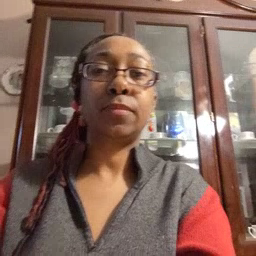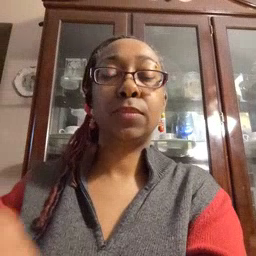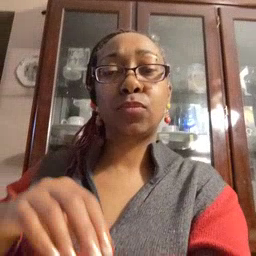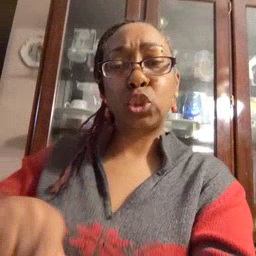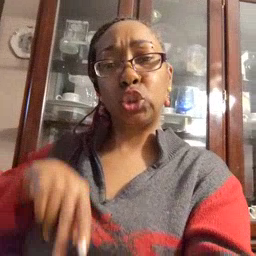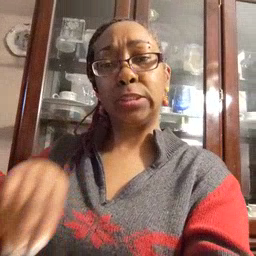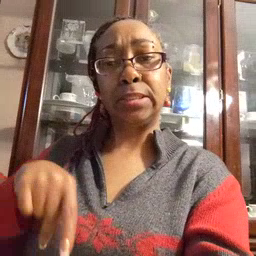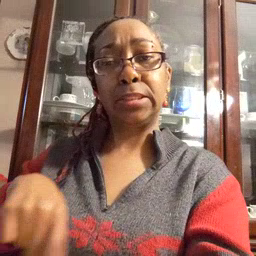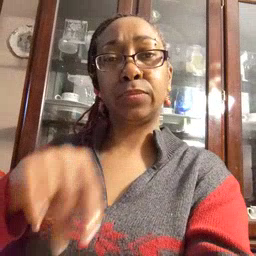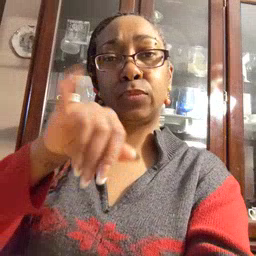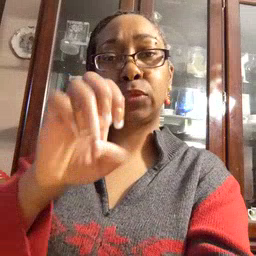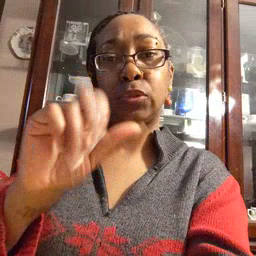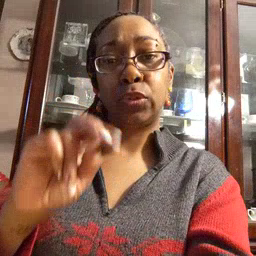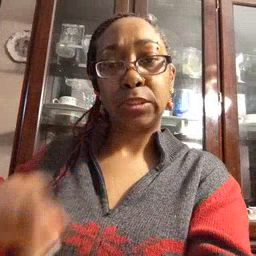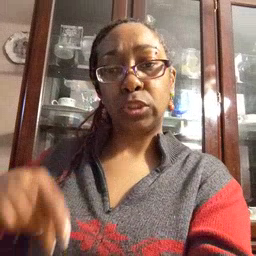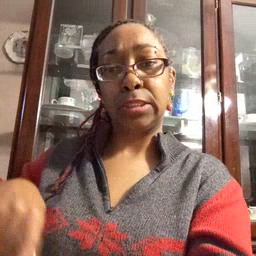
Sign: jeans